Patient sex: F
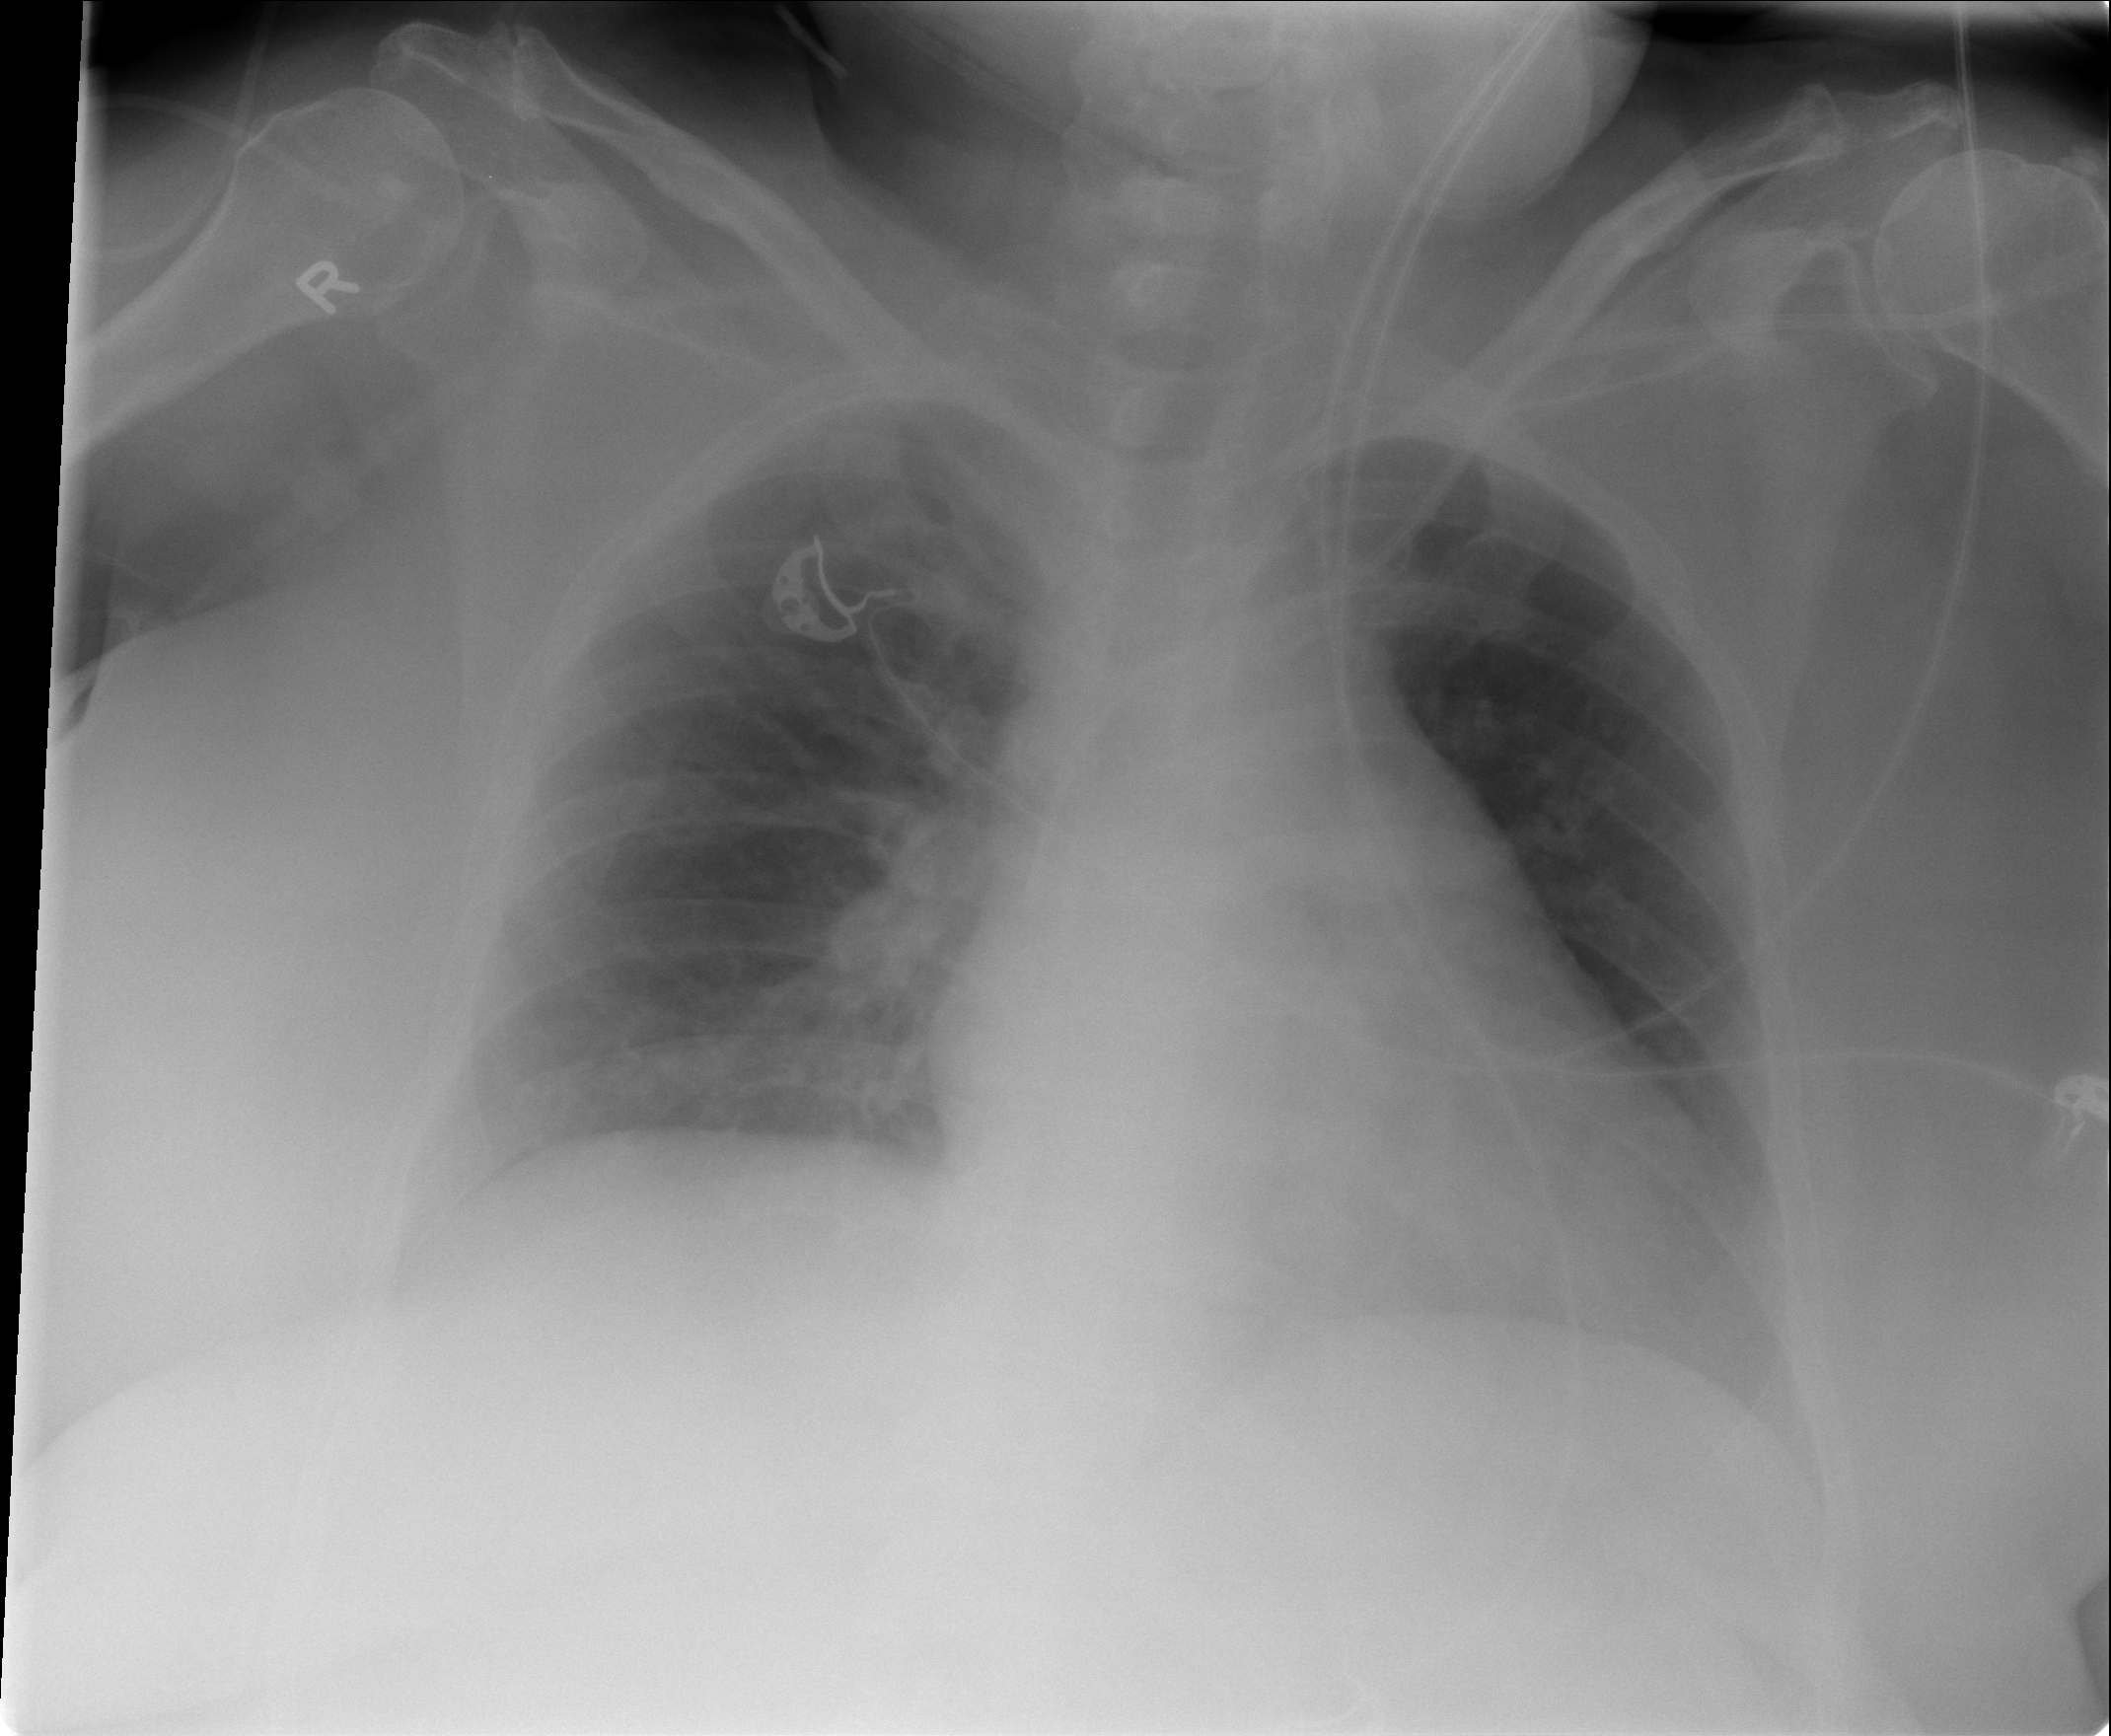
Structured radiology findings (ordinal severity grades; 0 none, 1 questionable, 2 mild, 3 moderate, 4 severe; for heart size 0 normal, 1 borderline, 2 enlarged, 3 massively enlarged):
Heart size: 1
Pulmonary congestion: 2
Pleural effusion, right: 0
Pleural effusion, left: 0
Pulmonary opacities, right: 0
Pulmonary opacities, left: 0
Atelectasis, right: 0
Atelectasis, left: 0